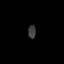
Tissue: prostate
Cell type: T cells
Senescence score: 0.7542
Nuclear area (px): 100
Mean DAPI intensity: 59.87